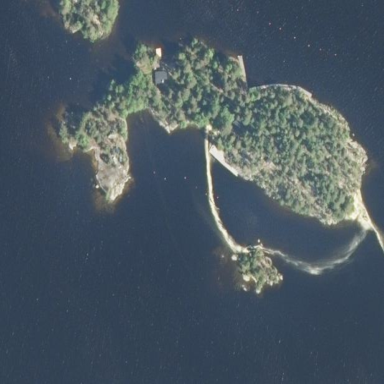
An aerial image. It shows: Island covered in forest.